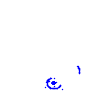
Particle: kaon